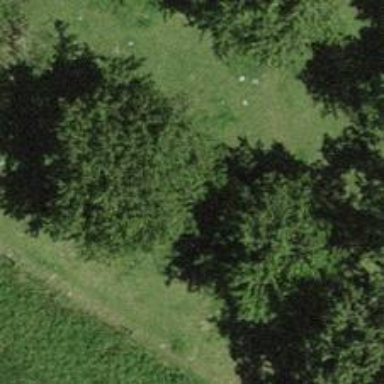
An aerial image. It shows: Agricultural area with broadleaved deciduous trees.